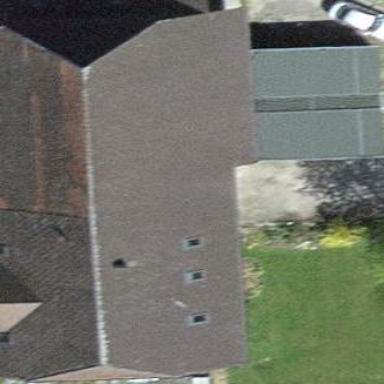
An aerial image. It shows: Farm building.